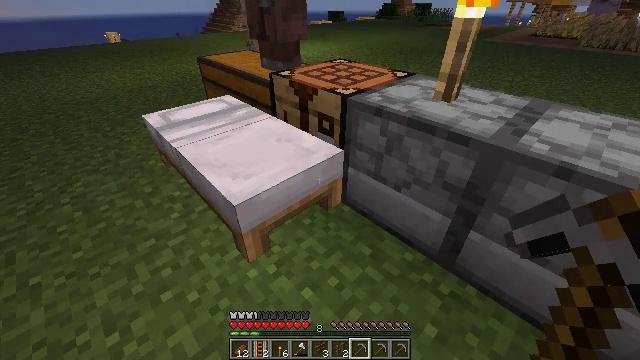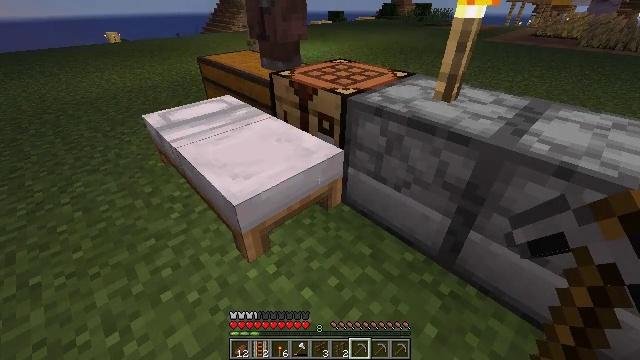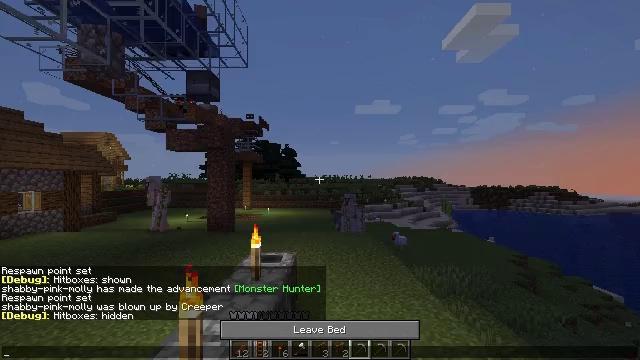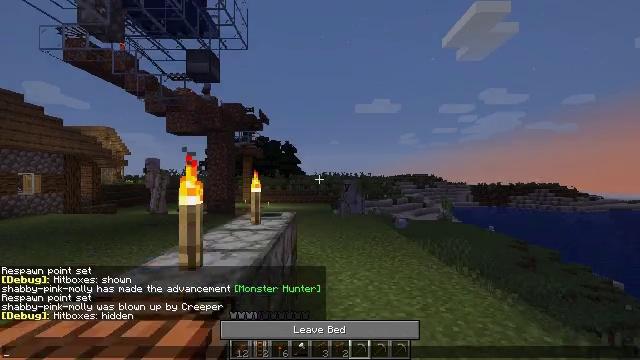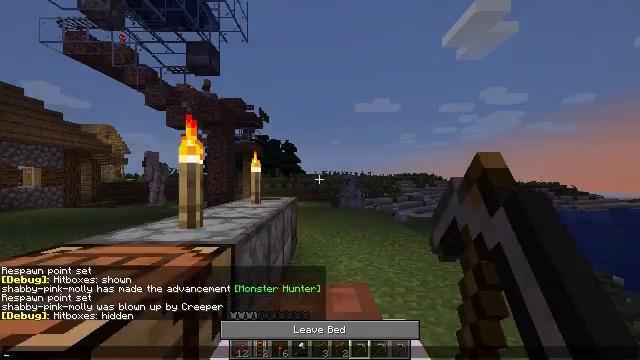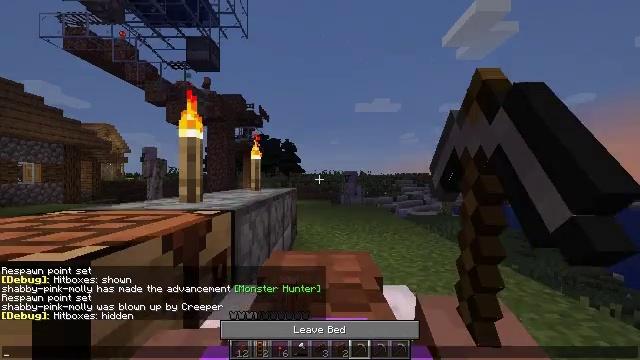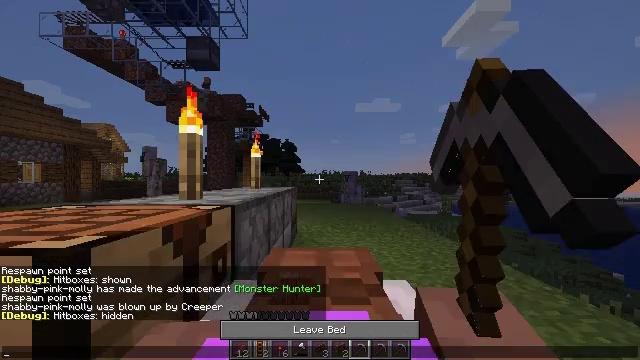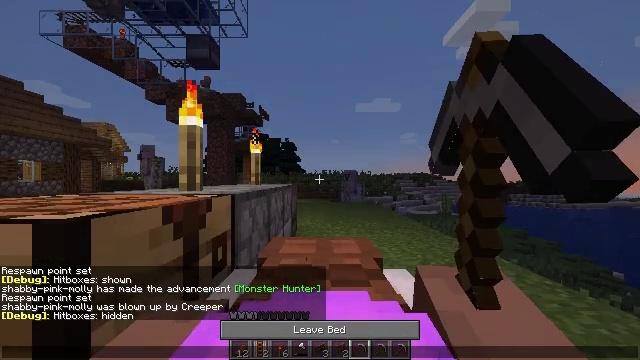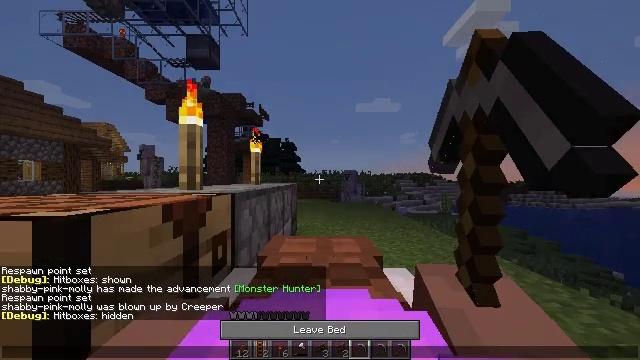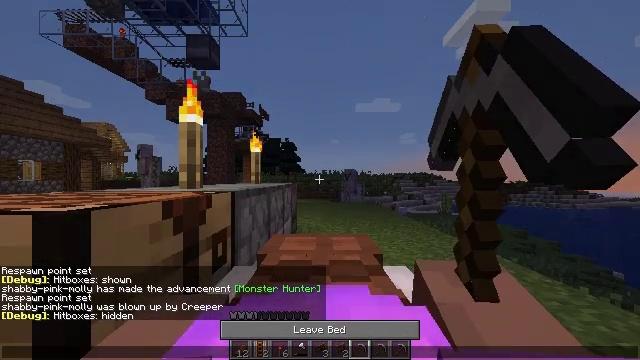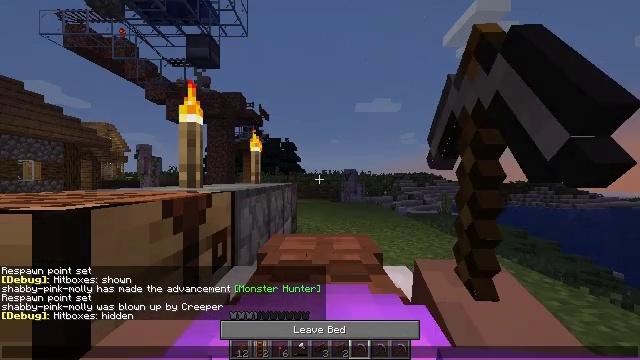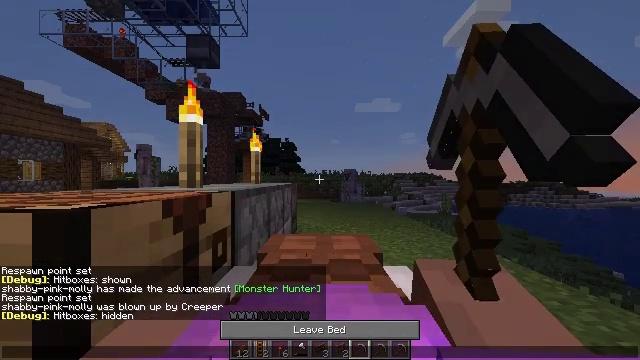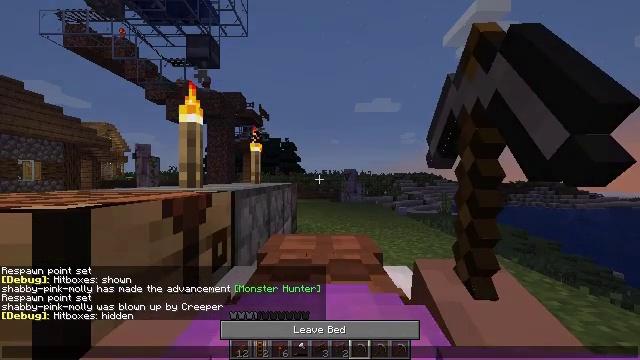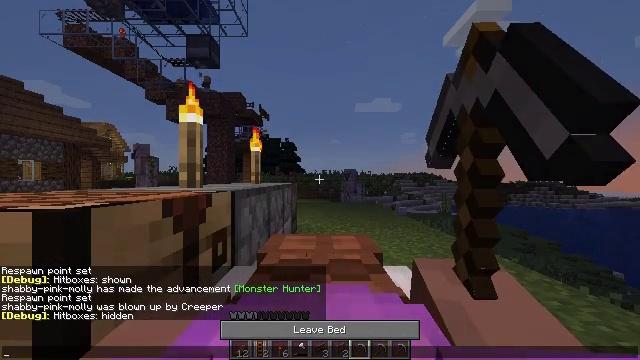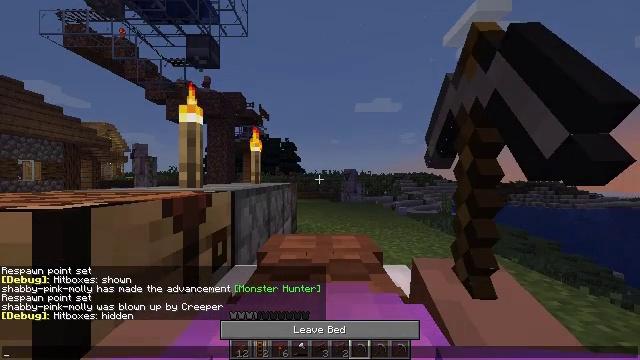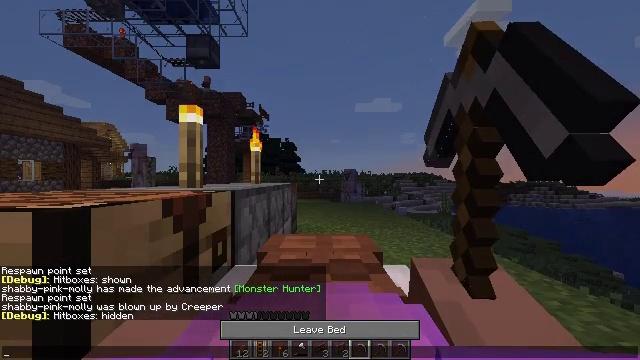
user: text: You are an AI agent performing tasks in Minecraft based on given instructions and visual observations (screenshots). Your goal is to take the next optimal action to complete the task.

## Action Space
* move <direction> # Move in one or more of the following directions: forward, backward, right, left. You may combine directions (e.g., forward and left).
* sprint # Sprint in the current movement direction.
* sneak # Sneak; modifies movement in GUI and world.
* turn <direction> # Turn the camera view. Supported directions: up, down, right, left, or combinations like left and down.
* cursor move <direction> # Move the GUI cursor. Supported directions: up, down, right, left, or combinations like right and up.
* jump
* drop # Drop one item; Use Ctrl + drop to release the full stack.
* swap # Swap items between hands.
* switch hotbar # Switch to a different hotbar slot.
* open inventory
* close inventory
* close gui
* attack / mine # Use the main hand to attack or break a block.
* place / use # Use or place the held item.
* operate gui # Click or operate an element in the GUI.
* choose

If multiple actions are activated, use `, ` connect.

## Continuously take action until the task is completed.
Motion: motion action
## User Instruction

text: Break the ladder to collect it.
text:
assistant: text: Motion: no_op
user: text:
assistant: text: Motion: no_op
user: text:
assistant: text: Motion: open gui
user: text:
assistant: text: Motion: no_op
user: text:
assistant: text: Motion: no_op
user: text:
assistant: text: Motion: no_op
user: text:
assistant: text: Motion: no_op
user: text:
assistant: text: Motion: no_op
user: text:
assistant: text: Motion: no_op
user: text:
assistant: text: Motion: no_op
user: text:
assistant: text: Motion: no_op
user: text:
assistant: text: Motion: no_op
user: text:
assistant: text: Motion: no_op
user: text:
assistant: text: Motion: no_op
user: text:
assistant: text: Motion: no_op
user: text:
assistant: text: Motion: no_op
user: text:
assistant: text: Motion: no_op
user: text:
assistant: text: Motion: no_op
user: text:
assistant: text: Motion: no_op
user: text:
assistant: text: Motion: no_op
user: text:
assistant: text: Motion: no_op
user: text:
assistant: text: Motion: cursor move down
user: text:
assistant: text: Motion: no_op
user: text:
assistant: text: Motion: no_op
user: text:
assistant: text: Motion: no_op
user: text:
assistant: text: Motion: no_op
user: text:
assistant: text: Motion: no_op
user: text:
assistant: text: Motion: no_op
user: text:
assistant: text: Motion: no_op
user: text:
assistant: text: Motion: no_op